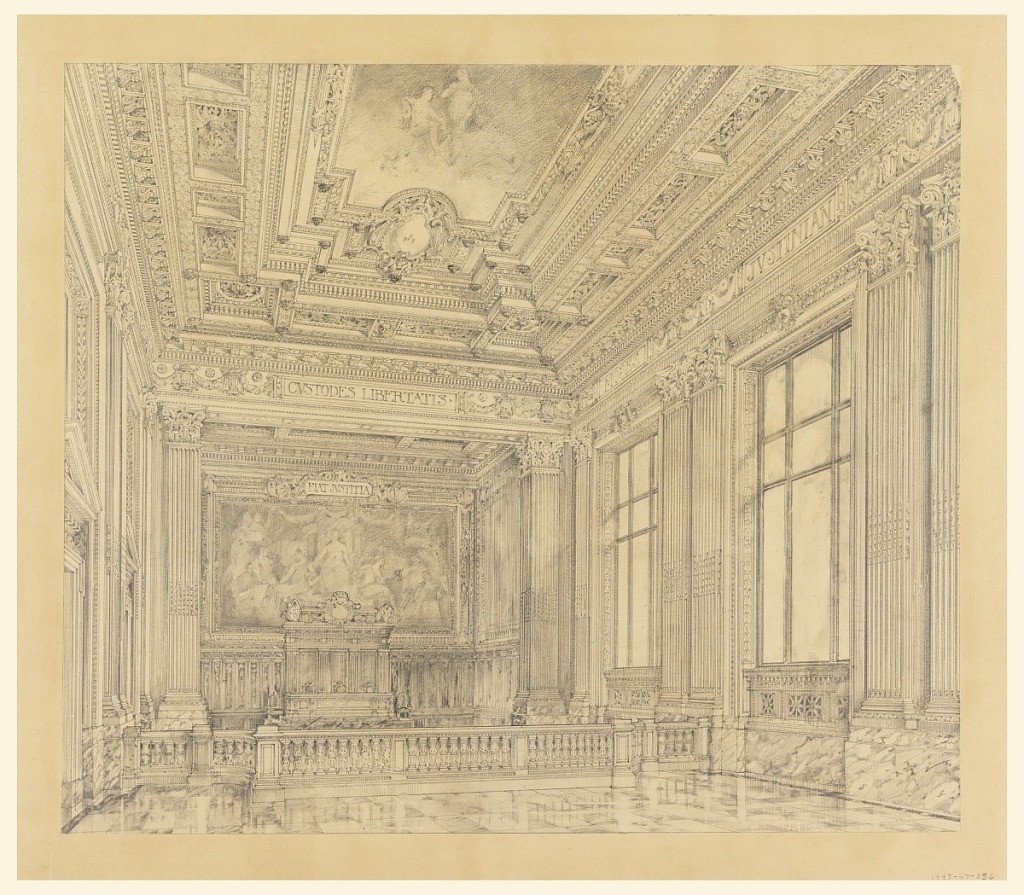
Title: View of Court Room, Federal Building, Cleveland, OH
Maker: Arnold William Brunner, American, 1857–1925
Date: ca. 1917
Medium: Graphite, pen and ink, brush and wash on heavy wove paper
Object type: Drawing
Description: View of court room with embellishments, molding, ceiling decoration, fluted Corinthian pilasters. The room is sectioned into two areas, divided by a railing. Marble dados and flooring. Back wall decorated with a faint painting of a woman and other figures.